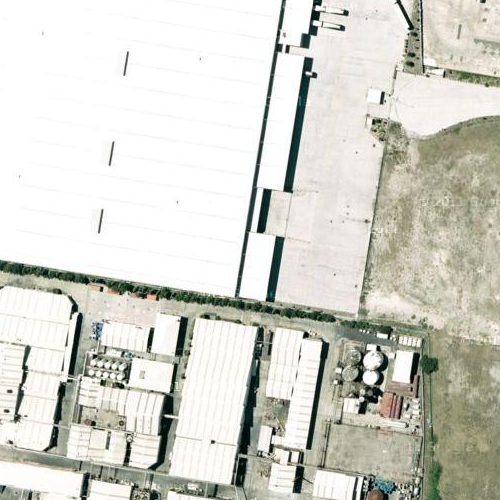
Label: sydney